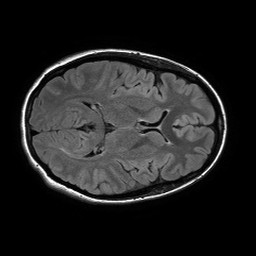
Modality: FLAIR
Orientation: axial
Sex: female
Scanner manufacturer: philips
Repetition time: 11 s
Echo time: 0.125 s